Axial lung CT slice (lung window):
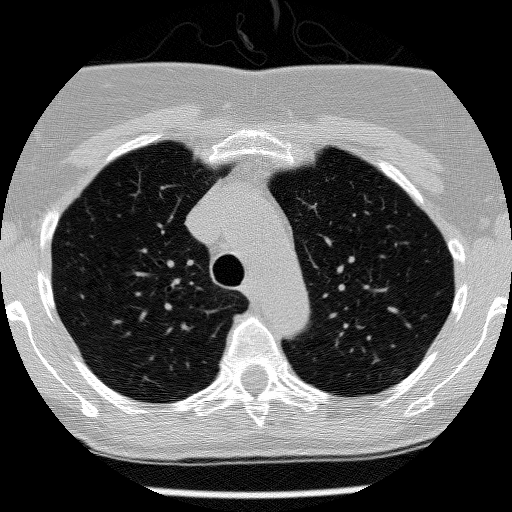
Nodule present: no